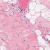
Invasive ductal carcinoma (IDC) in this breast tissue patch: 0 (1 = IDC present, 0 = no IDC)